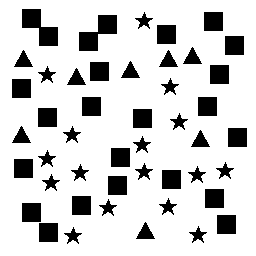
Squares: 24
Triangles: 8
Stars: 16
Total shapes: 48